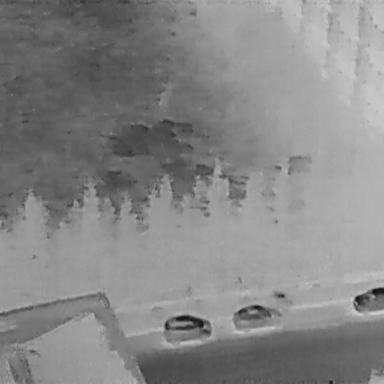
There are three Cars in the infrared image.